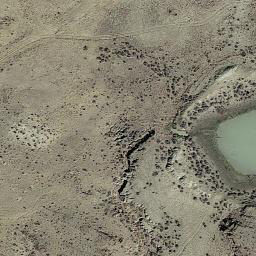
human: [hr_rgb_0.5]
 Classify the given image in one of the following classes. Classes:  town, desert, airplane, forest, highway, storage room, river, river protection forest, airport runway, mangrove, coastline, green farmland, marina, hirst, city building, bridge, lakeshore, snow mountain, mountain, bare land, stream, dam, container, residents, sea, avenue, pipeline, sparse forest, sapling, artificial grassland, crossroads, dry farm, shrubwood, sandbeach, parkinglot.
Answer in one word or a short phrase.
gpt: bare land